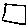
Label: square